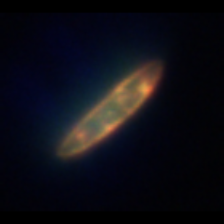
Taxon: Pennate
Group: Diatoms